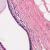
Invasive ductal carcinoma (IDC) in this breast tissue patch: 0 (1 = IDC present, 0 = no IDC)